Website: crate-barrel
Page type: account-selection
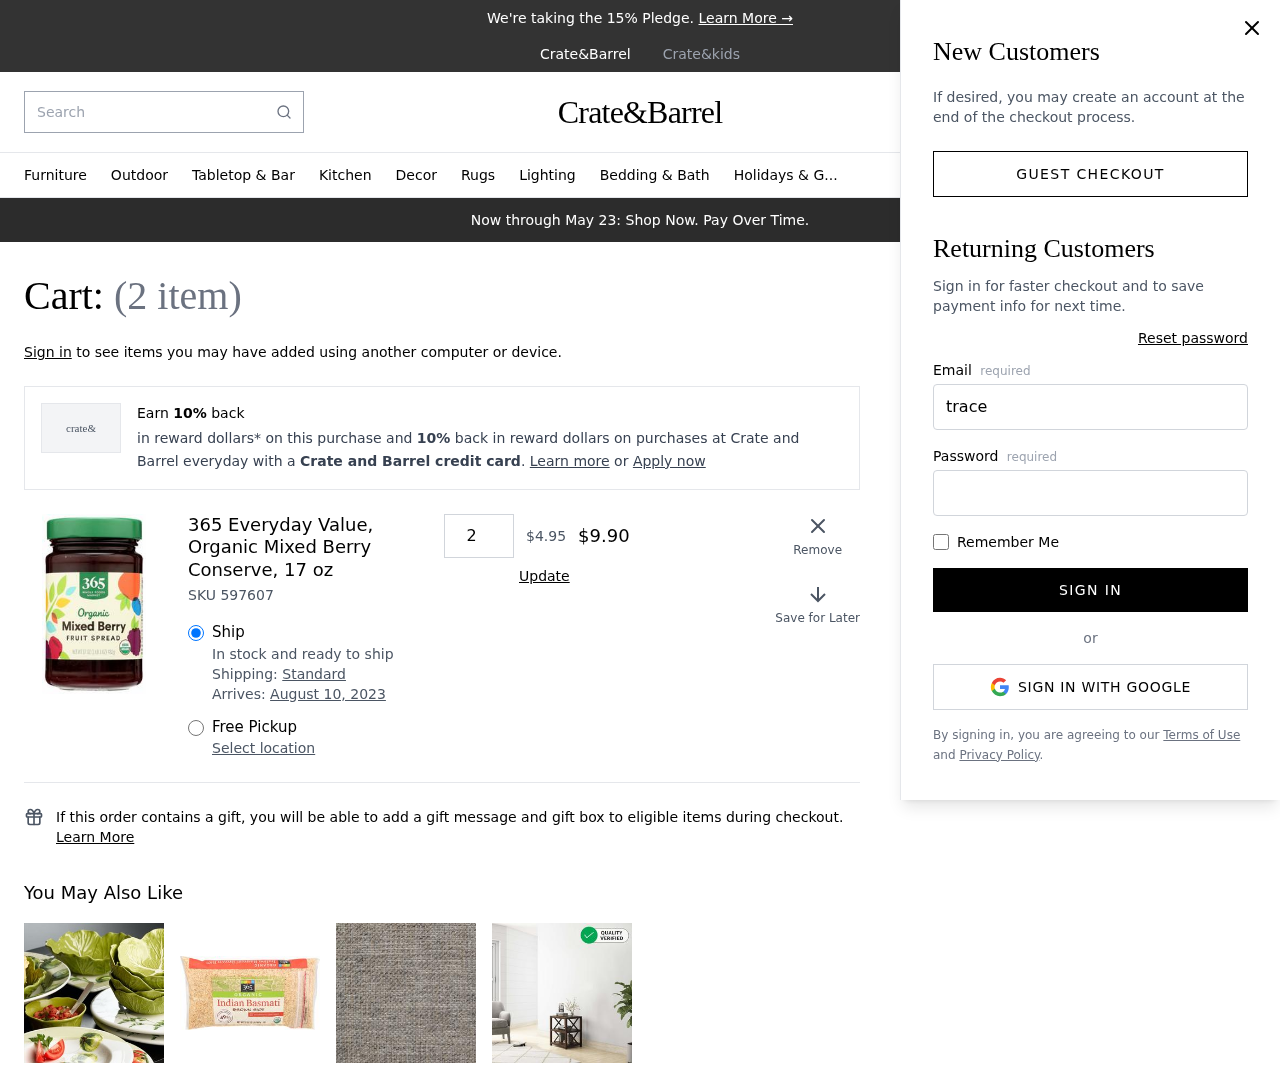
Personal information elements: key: PII_EMAIL
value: tracey_jones@yahoo.com
Product elements: key: PRODUCT1_NAME
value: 365 Everyday Value, Organic Mixed Berry Conserve, 17 oz
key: PRODUCT1_PRICE
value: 4.95
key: PRODUCT1_QUANTITY
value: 2
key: PRODUCT1_SKU
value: SKU 597607
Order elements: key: ORDER_NUM_ITEMS
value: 2
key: ORDER_DELIVERY_DATE
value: August 10, 2023
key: ORDER_SUBTOTAL
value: $9.90
Search elements: key: HEADER_SEARCH
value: Search